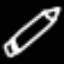
Label: pencil